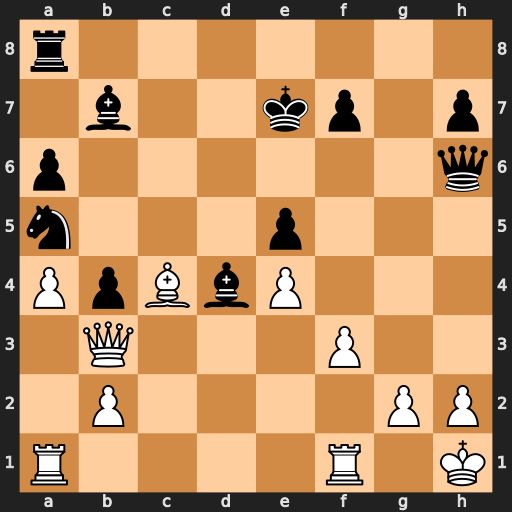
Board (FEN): r7/1b2kp1p/p6q/n3p3/PpBbP3/1Q3P2/1P4PP/R4R1K
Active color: w
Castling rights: -
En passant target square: -
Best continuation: Qxb4+ Qd6 Qxa5